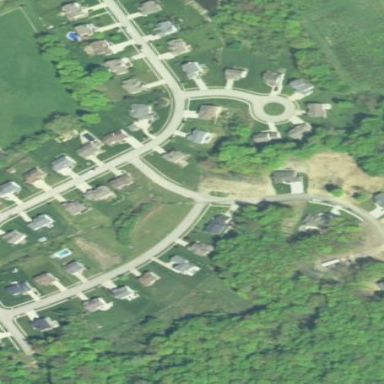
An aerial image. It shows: Neighborhood.